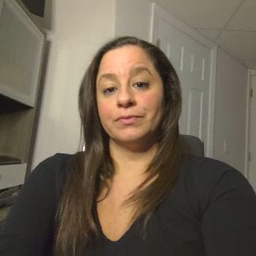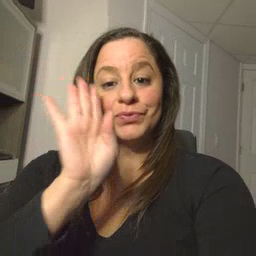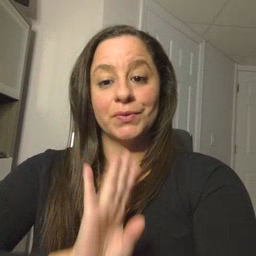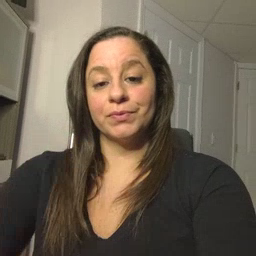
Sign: brown